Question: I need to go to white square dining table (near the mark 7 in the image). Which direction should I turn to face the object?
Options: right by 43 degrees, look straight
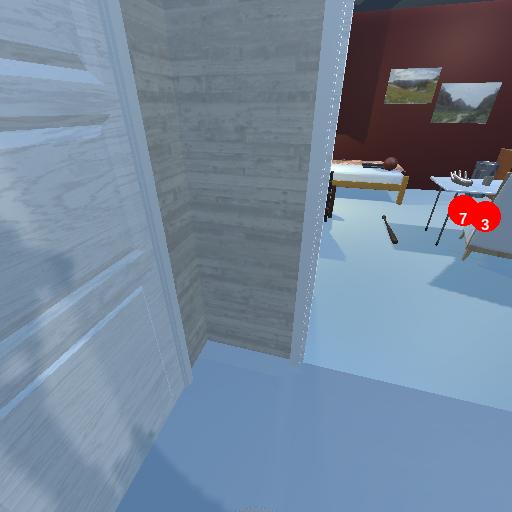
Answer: right by 43 degrees